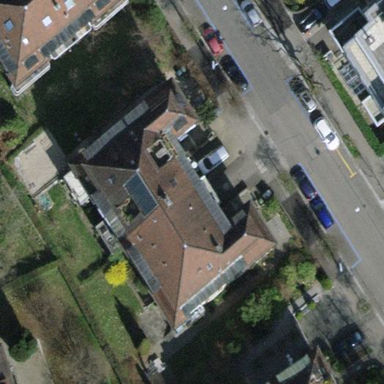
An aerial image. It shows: Charming apartments building with mansard roof design.